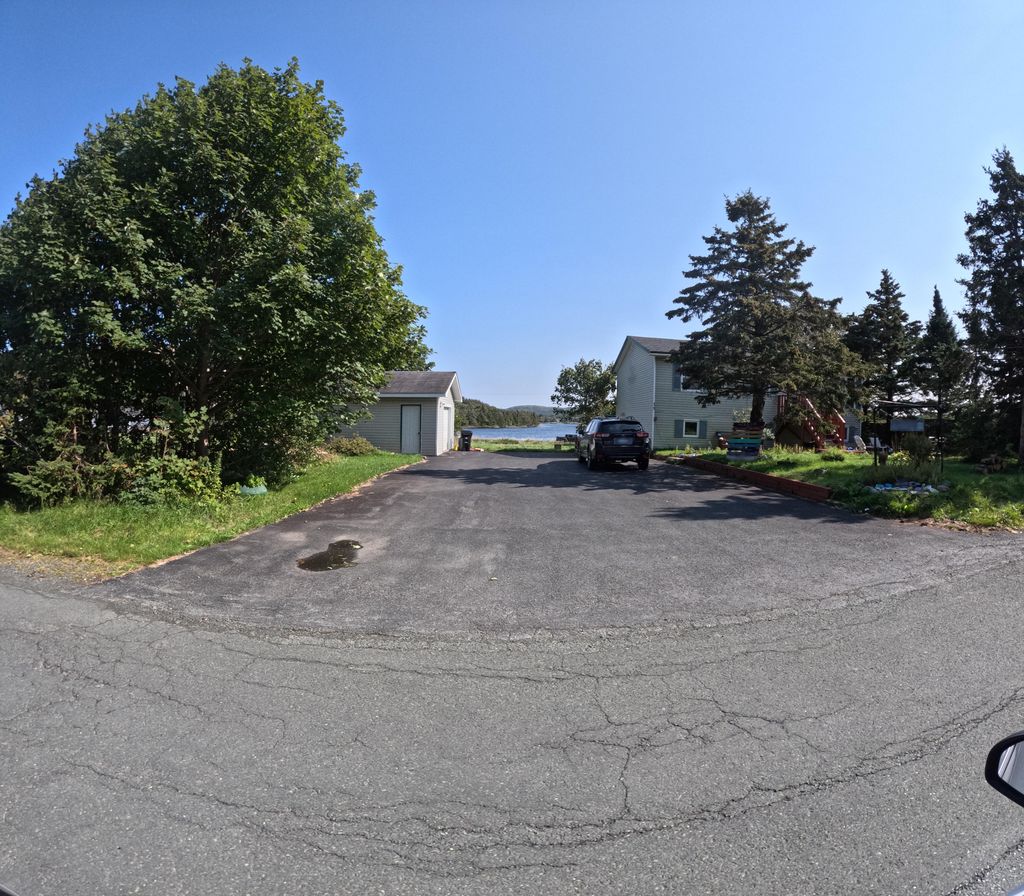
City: st_johns